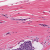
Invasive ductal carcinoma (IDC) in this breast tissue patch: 0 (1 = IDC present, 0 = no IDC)